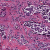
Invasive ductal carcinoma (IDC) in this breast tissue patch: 0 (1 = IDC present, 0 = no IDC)